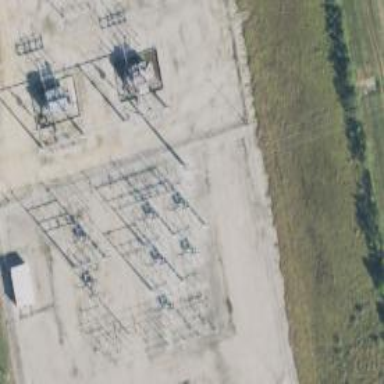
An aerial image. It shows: Switch for power supply.